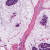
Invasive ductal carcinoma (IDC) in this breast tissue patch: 1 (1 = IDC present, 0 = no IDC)